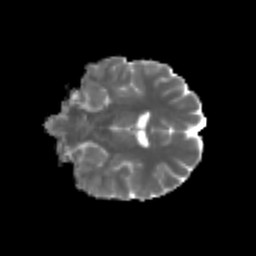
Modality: MD
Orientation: coronal
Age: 47
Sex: male
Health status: healthy
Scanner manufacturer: siemens
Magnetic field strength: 3 T
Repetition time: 3.6 s
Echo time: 0.092 s